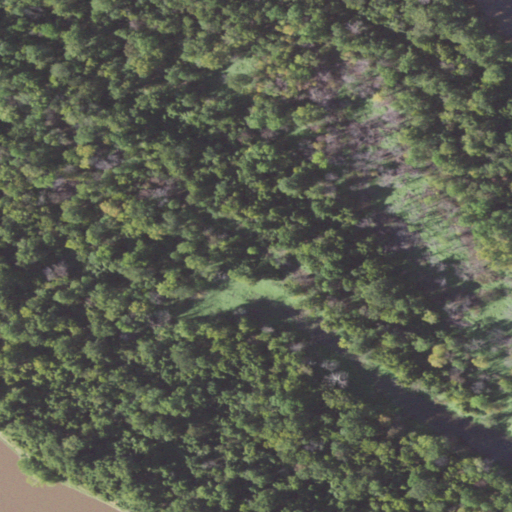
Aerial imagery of island in Illinois named Coon Island containing woody wetlands, open water, and herbaceous wetlands